Question: I have got this pandas series called '"tokenized_data"'

Now I am trying to do the below operation:
'''
for i in range(len(tokenized_data)):
tokenized_data[i] = ' '.join(tokenized_data[i])
'''
However, I am getting the
> key Error:0
Any help in this regard would be appreciated. Not sure where I am going wrong.
Thanks.
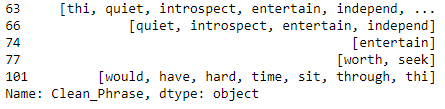
Answer: You need:
'''
tokenized_data = tokenized_data.str.join(' ')
'''
Or:
'''
tokenized_data = tokenized_data.apply(' '.join)
'''
The problem of your solution is that the loop 'tokenized_data[i]' cannot select range values, because index values of Series are different.
'''
tokenized_data = pd.Series([['would','have','hard'], ['worth','seek']], index=[77,101])
for i in range(len(tokenized_data)):
print (i)
#cannot select index 0, because not exist (indices are '77' and '101')
print (tokenized_data[i])
'''
Select by position should work here, but it is better to use <URL>:
'''
for i in range(len(tokenized_data)):
tokenized_data.iloc[i] = ' '.join(tokenized_data.iloc[i])
'''